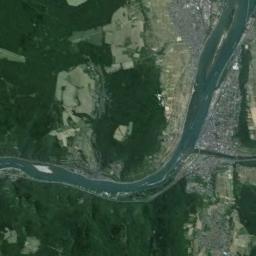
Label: river